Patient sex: F
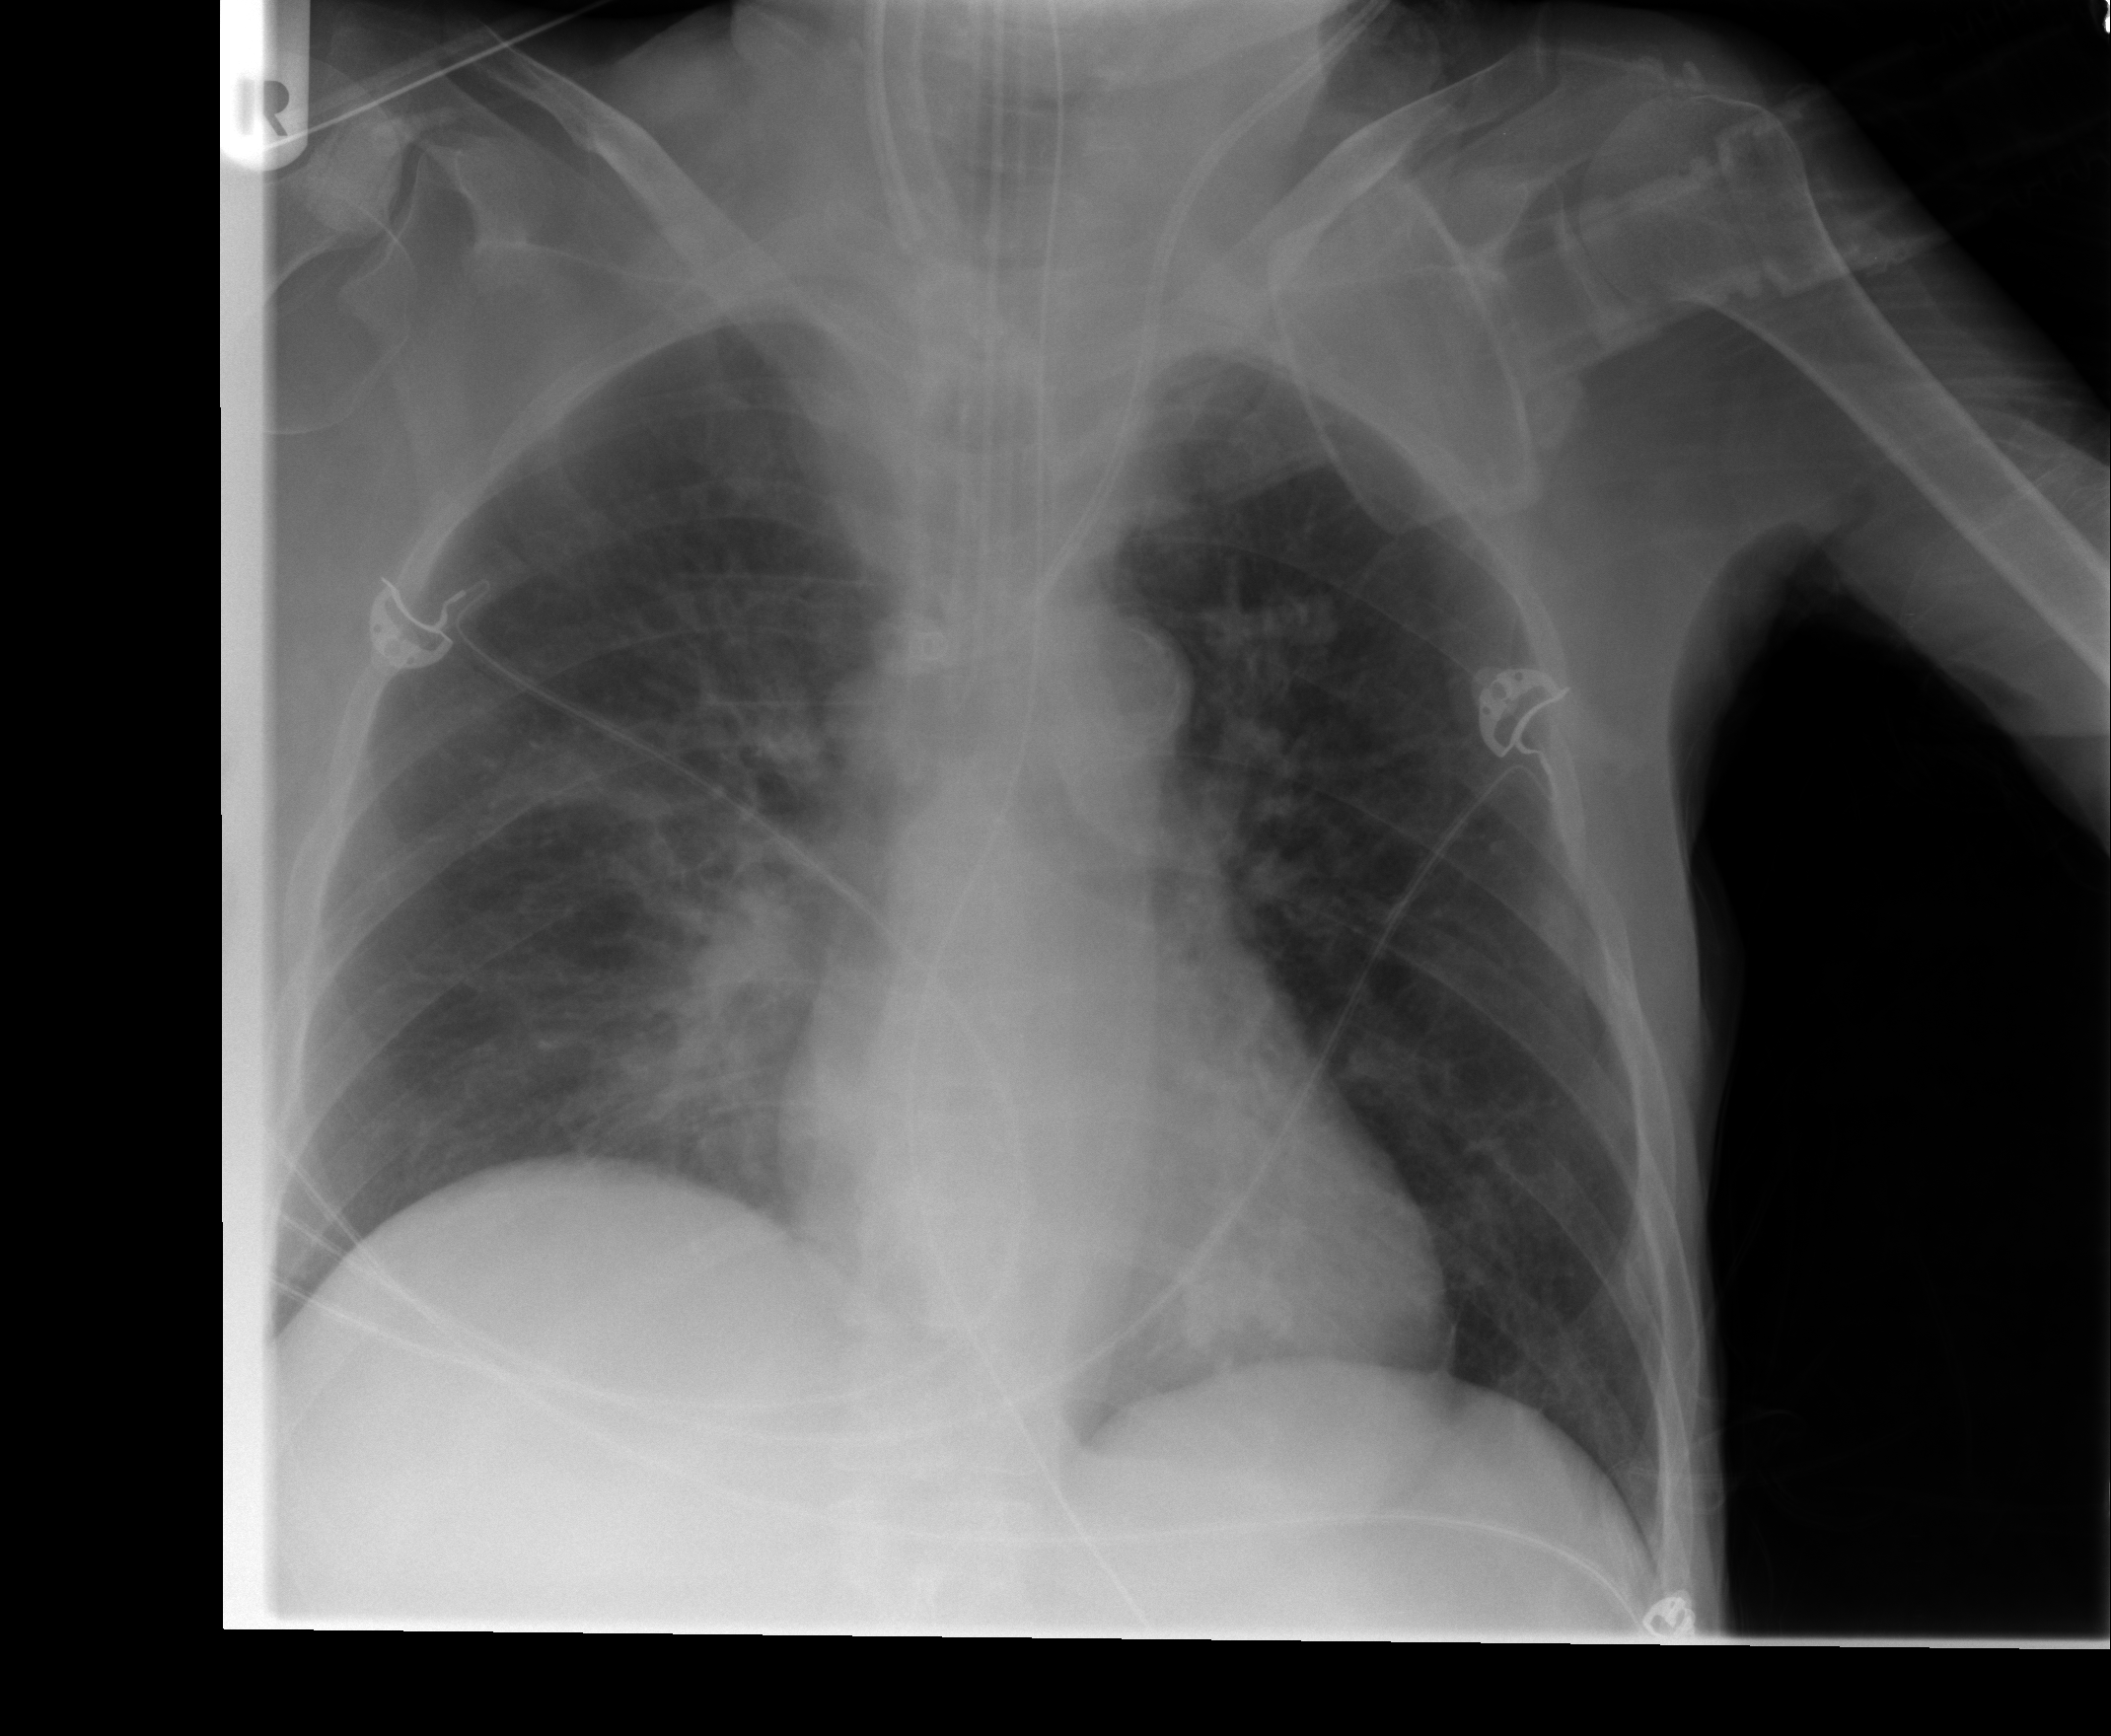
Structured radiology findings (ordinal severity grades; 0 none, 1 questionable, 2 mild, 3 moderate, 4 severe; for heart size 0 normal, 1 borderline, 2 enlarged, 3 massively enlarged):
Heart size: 0
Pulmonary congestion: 0
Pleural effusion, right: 0
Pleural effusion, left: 0
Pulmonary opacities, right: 2
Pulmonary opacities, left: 2
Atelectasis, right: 0
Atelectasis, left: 0